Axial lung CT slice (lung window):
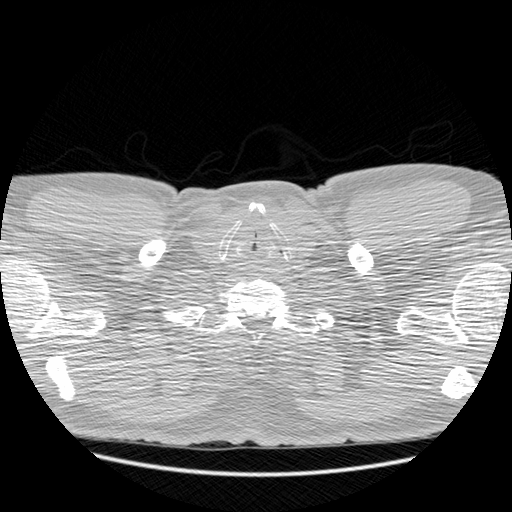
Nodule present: no